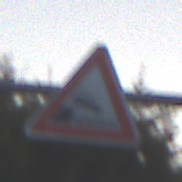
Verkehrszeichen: Ufer
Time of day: SunriseSunset
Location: Outdoor (Urban)
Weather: Clear
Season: NotSpecified
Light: Natural